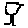
Label: tree